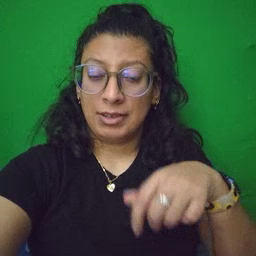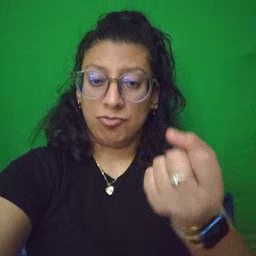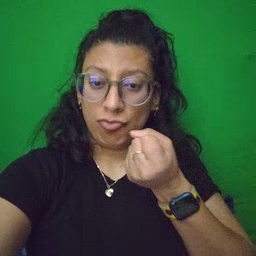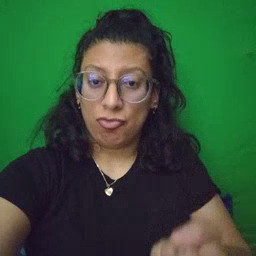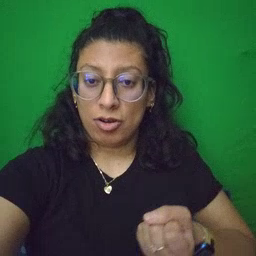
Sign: drawer